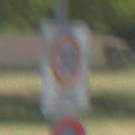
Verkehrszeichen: BeginnZone30
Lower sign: AbsolutesHalteverbot
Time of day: Midday
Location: Outdoor (Nature)
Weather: Clear
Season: NotSpecified
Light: Natural